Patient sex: M
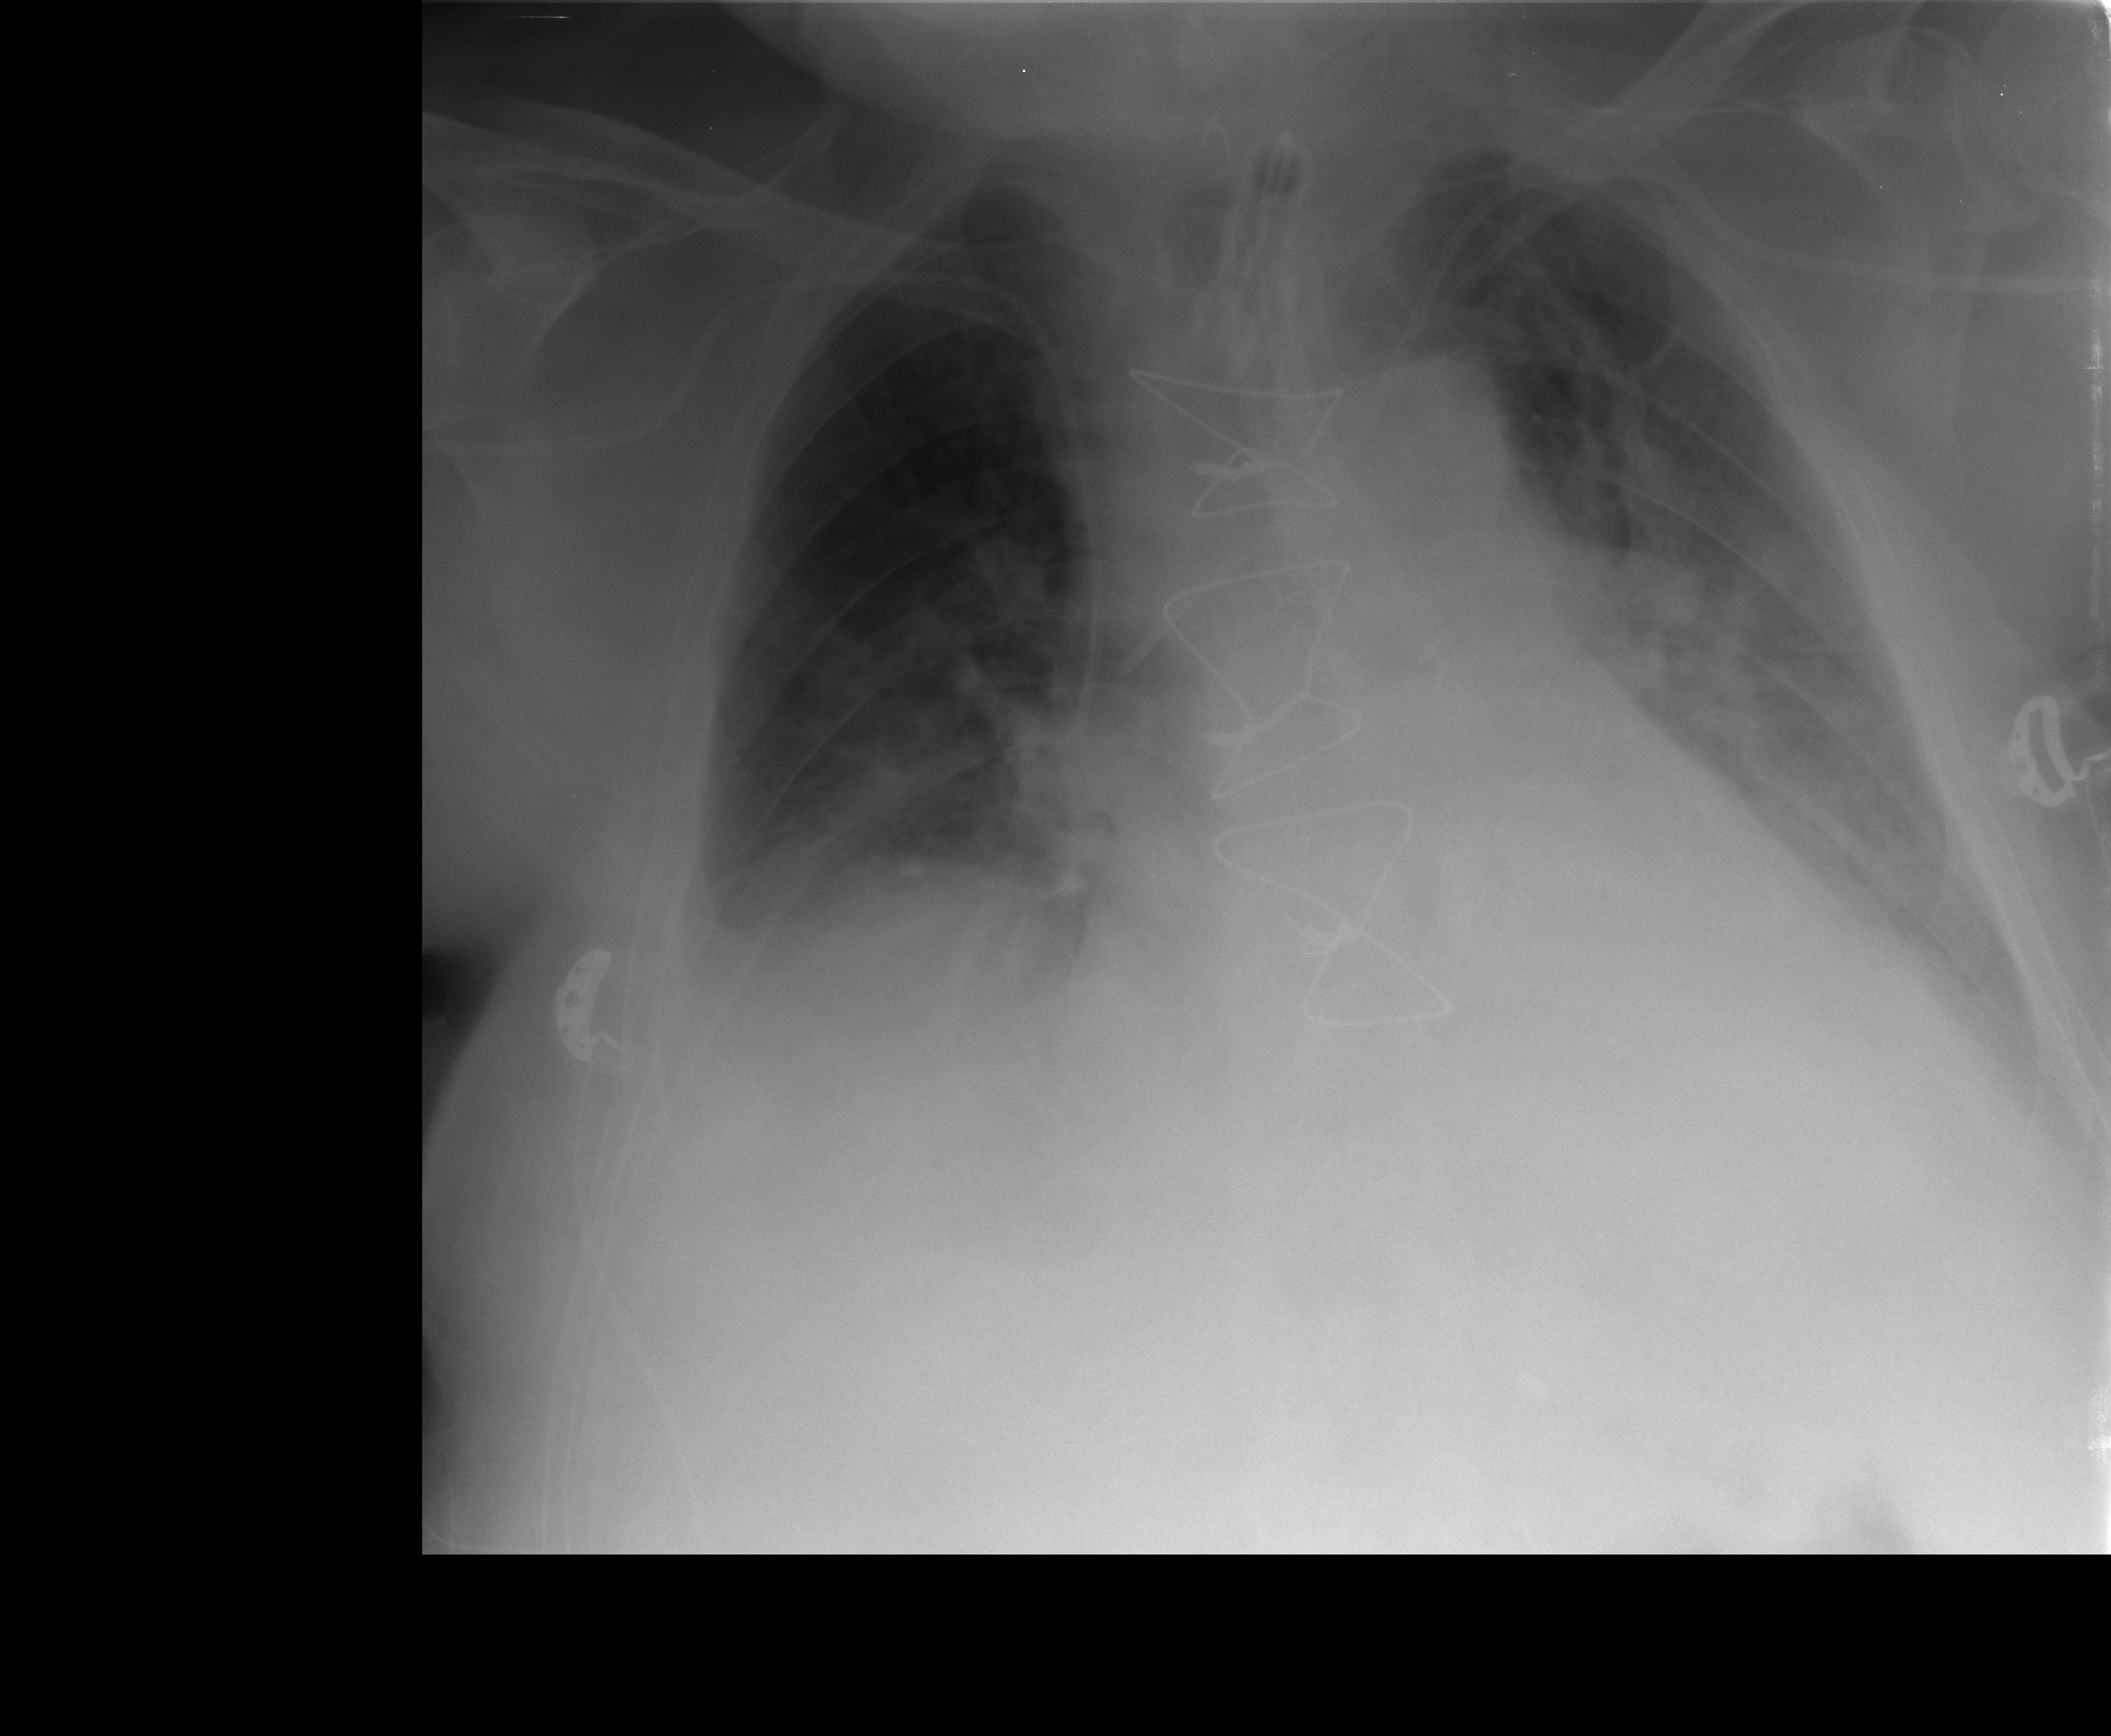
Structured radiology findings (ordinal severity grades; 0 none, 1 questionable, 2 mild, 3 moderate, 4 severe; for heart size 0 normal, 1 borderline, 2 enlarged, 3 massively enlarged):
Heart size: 2
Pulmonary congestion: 2
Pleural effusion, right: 2
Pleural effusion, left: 2
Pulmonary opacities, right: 0
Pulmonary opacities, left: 1
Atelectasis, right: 2
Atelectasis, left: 3